Aerial crown-view tile of a tropical tree (Barro Colorado Island, Panama), acquired 20250124:
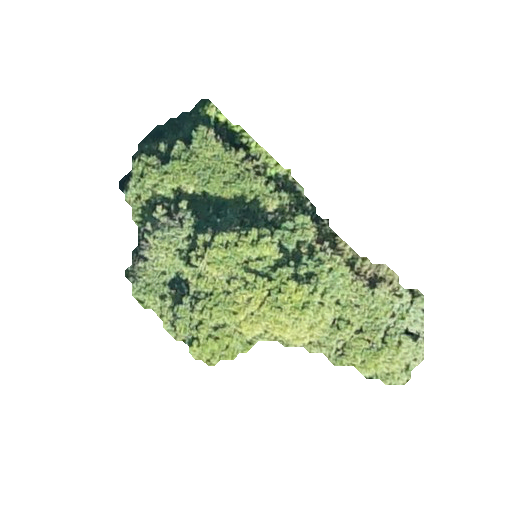
Species: Alseis blackiana
GBIF accepted scientific name: Alseis blackiana
Crown area: 73.456 m²